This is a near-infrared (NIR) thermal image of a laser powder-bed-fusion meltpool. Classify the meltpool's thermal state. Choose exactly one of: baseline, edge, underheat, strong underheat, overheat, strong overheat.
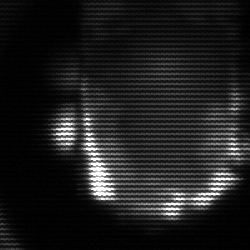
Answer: baseline